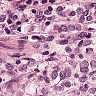
Metastatic tissue present: yes